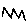
Label: zigzag